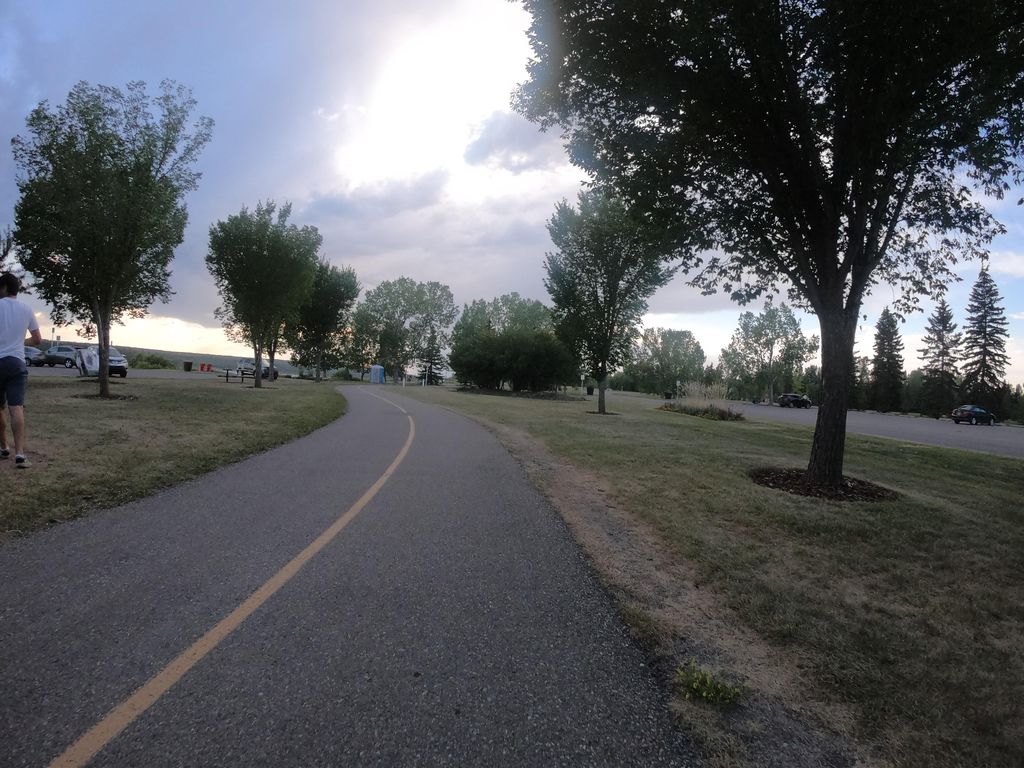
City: calgary